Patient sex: M
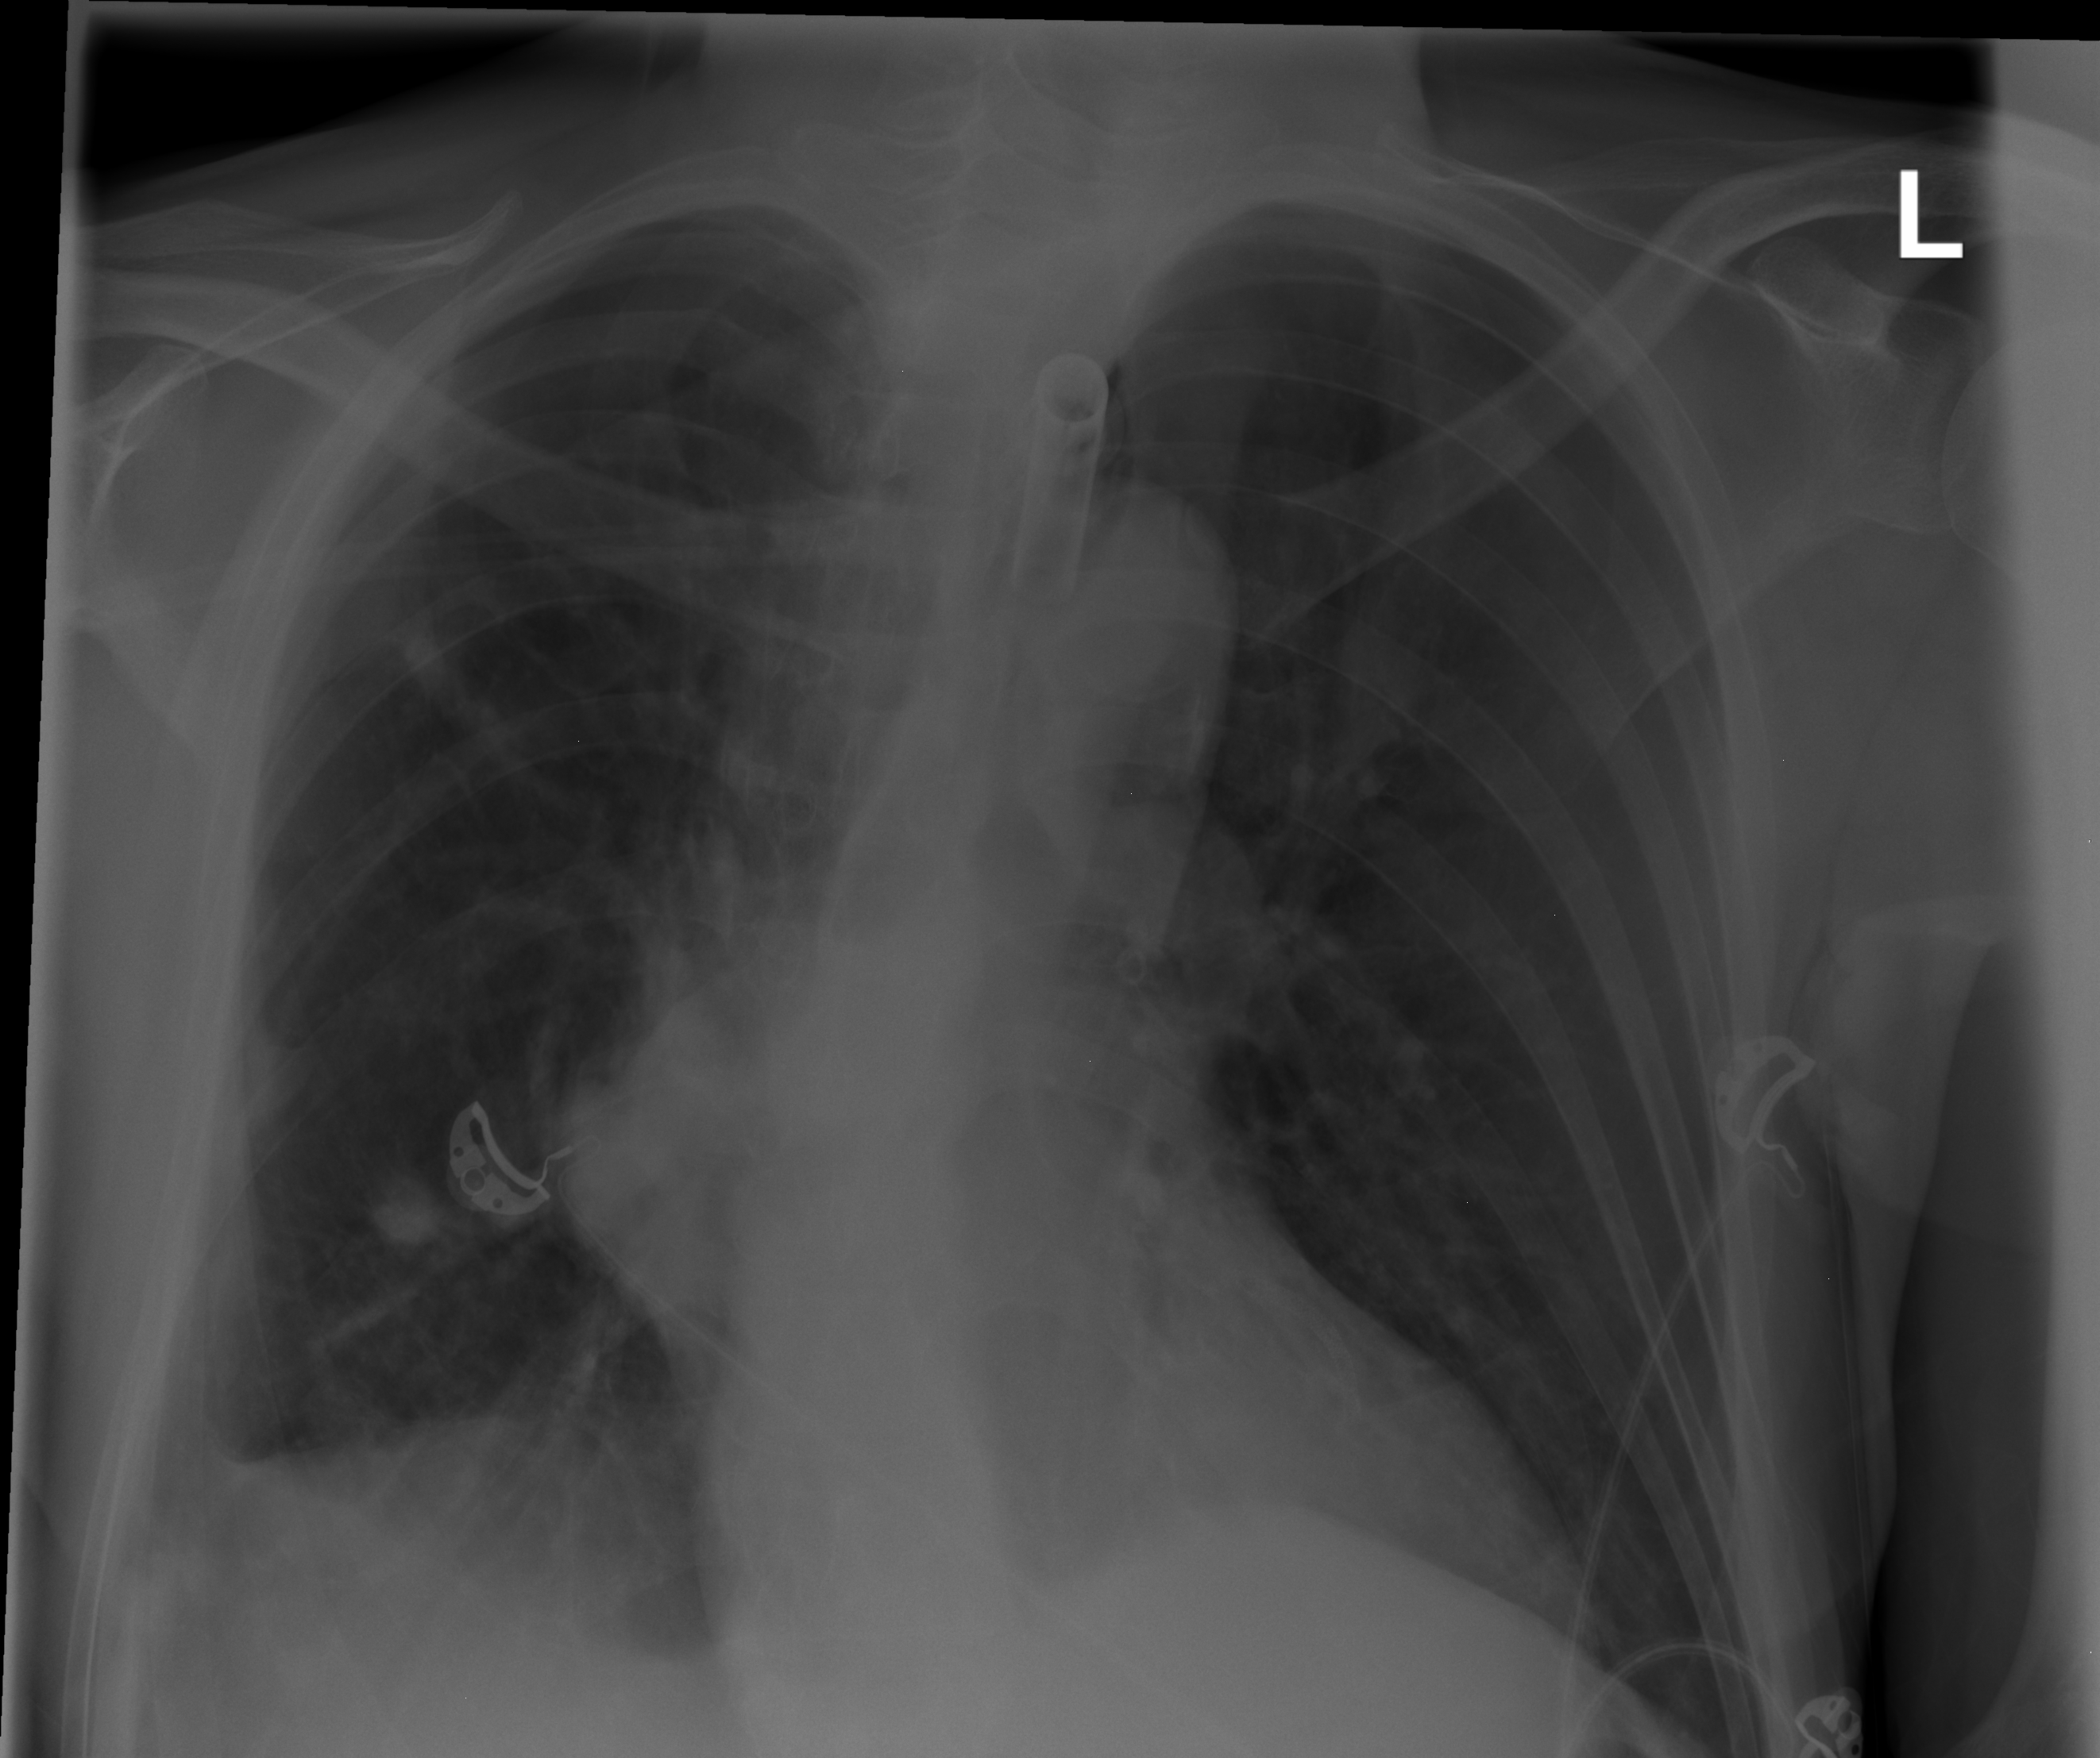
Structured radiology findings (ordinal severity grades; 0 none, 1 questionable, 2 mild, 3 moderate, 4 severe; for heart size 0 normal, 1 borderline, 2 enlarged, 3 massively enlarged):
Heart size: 0
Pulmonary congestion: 0
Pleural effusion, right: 0
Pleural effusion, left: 0
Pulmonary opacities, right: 0
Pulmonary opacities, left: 0
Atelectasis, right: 2
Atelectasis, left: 0